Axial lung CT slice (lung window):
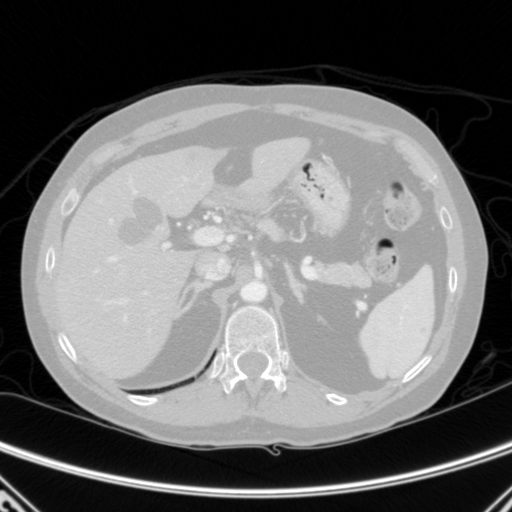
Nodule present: no